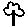
Label: tree